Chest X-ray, AP view. Patient: 45 years old, sex M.
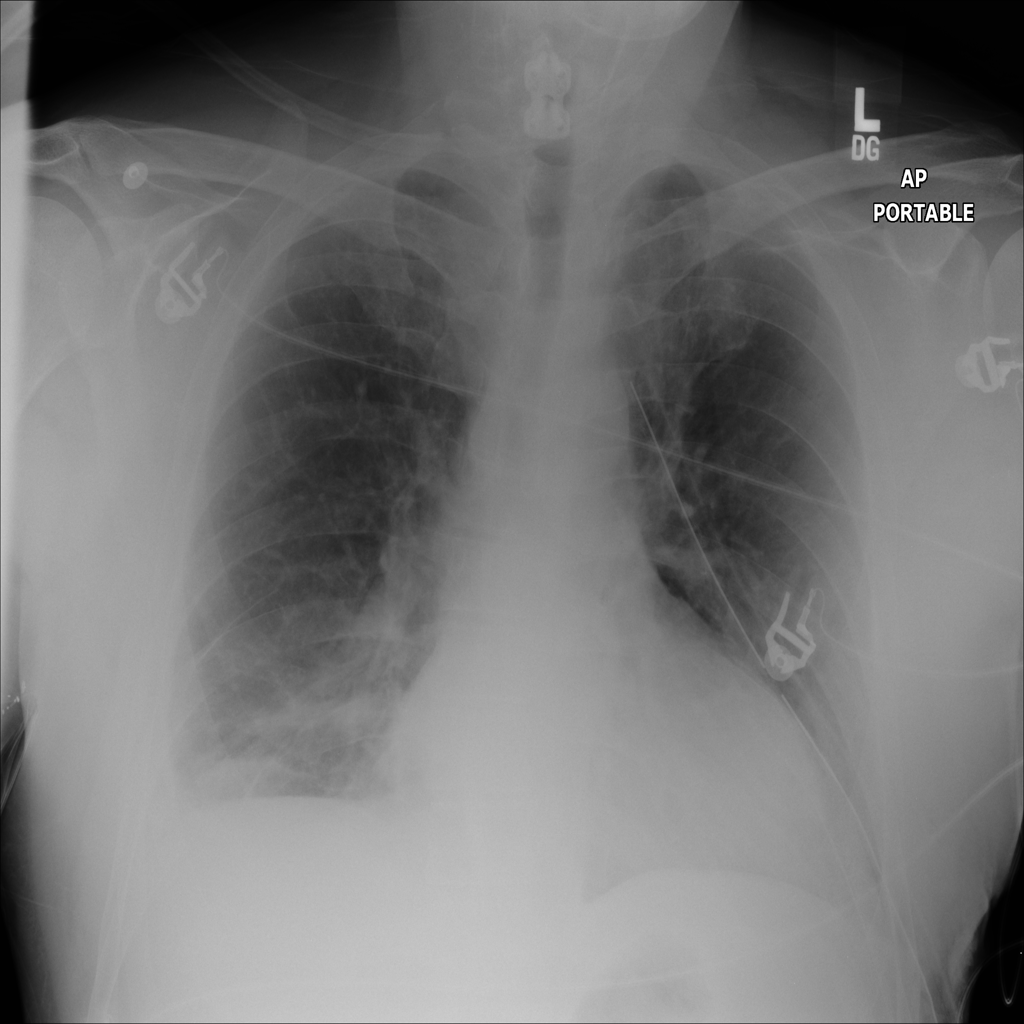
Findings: Atelectasis